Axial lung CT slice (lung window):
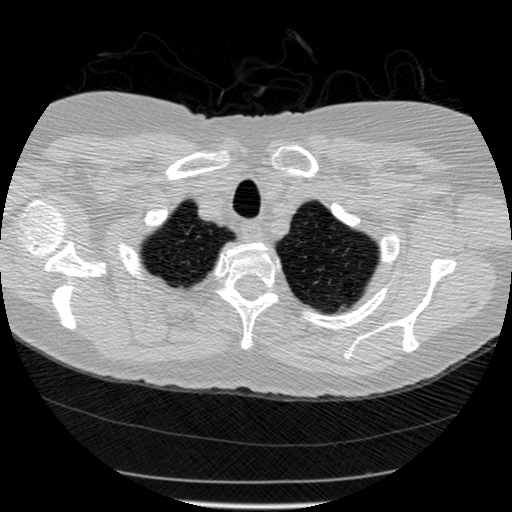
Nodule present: no